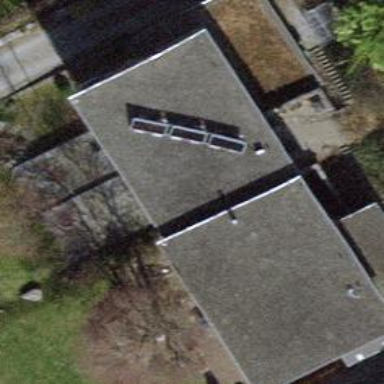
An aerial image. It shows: Detached building.